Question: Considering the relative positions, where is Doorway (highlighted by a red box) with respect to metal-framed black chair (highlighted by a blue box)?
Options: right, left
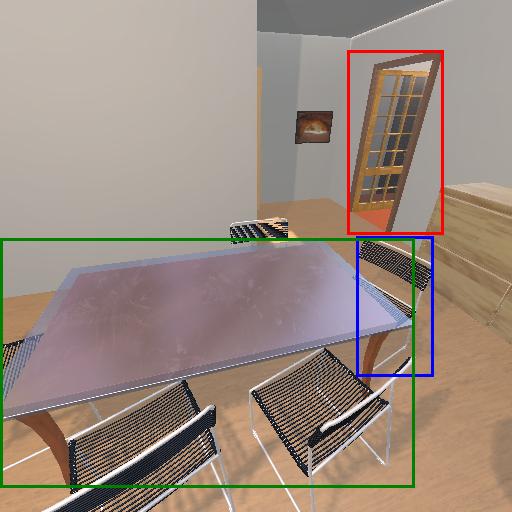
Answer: right